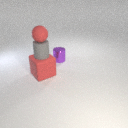
small purple metal cylinder behind large red rubber cube